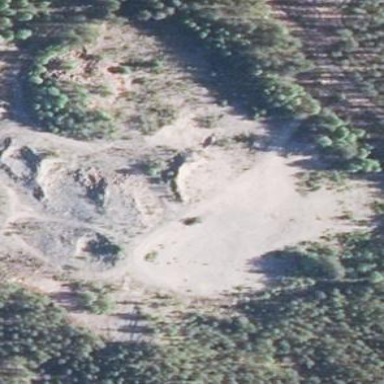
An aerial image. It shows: Quarry area rich in gravel resources.